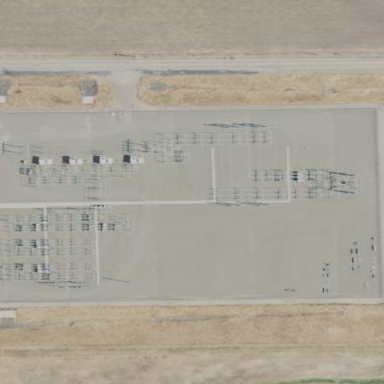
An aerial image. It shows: Power substation enclosed by fence.